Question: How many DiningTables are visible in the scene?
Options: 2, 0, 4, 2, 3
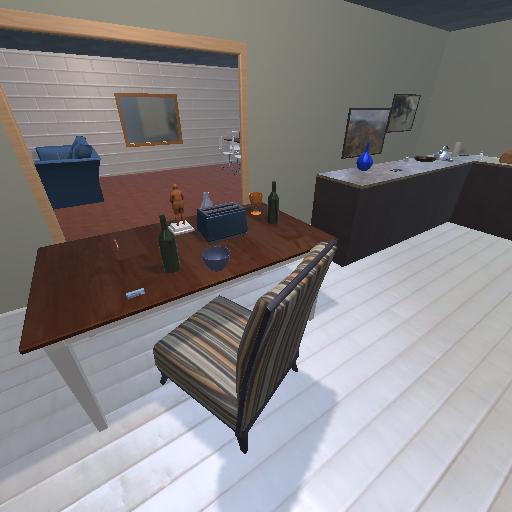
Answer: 2